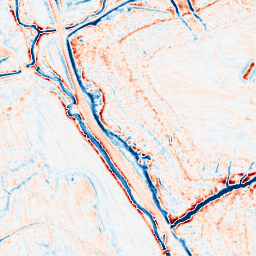
Category: edge_preserving
Decomposition family: anisotropic_diffusion
Decomposition parameters: iterations: 20
kappa: 30
gamma: 0.15
Upsampling method: sinc_blackman
Upsampling parameters: scale: 2
kernel_size: 4
Upsampling scale: 2